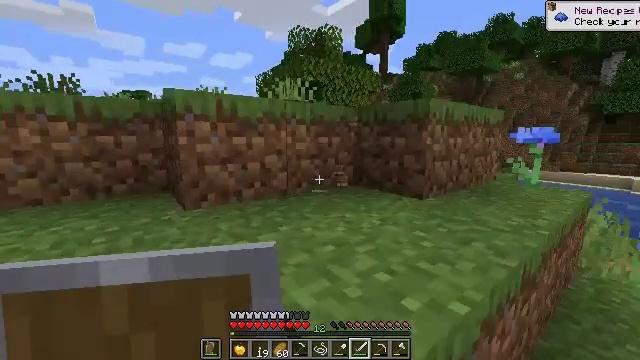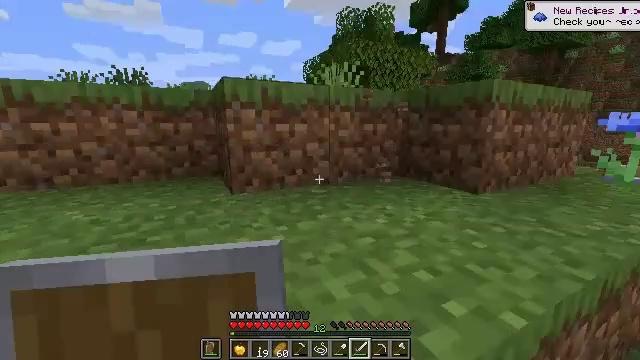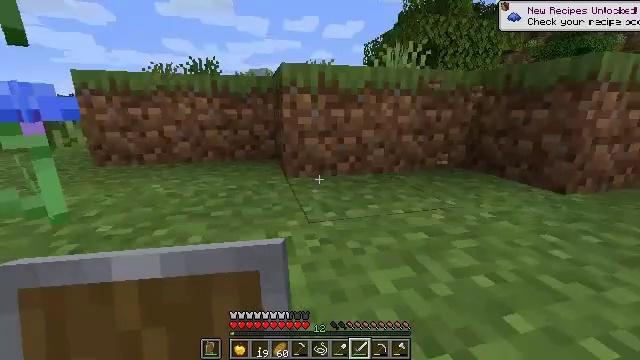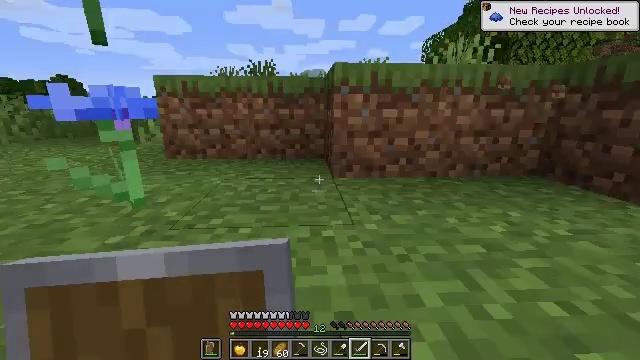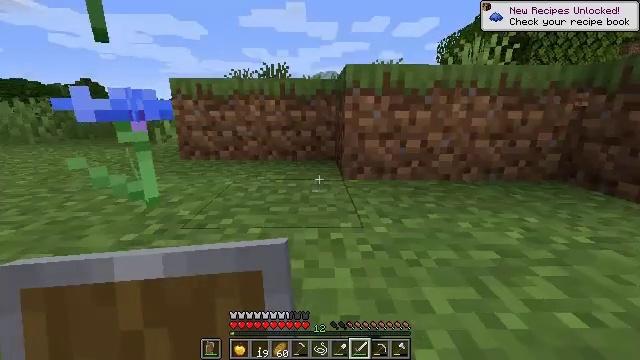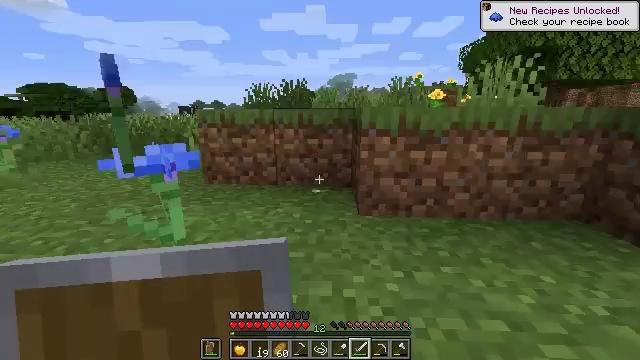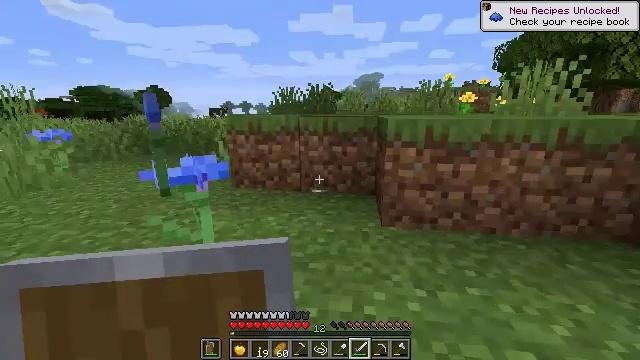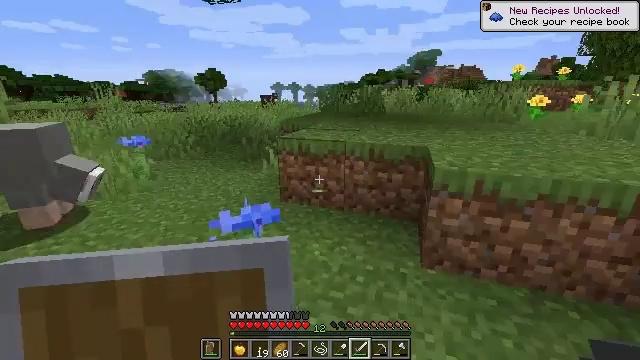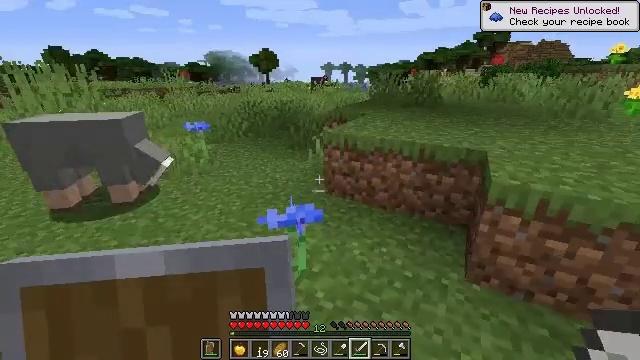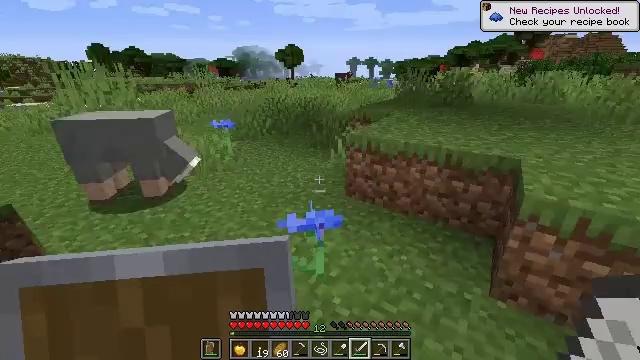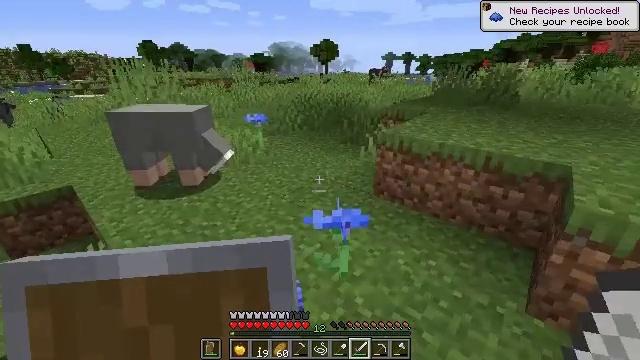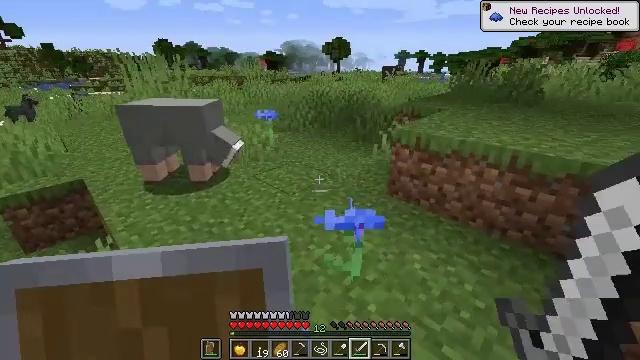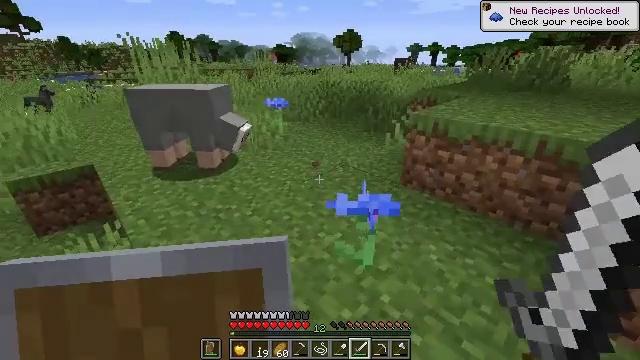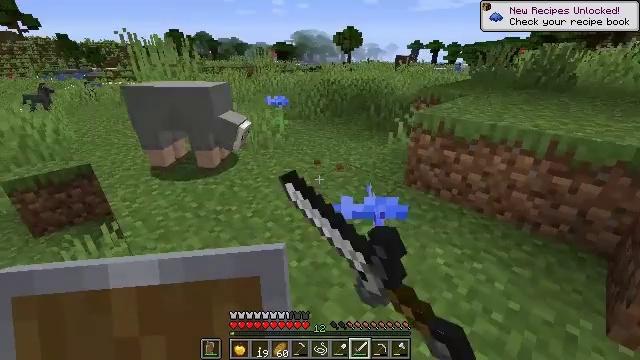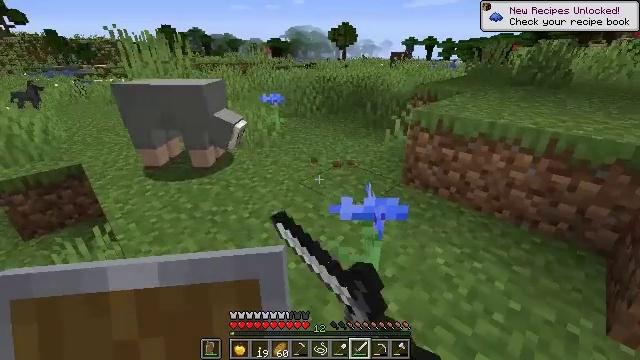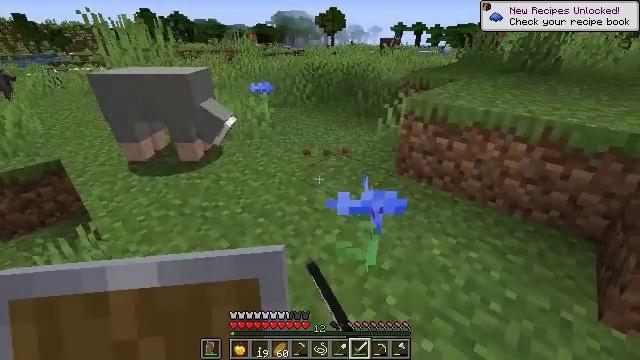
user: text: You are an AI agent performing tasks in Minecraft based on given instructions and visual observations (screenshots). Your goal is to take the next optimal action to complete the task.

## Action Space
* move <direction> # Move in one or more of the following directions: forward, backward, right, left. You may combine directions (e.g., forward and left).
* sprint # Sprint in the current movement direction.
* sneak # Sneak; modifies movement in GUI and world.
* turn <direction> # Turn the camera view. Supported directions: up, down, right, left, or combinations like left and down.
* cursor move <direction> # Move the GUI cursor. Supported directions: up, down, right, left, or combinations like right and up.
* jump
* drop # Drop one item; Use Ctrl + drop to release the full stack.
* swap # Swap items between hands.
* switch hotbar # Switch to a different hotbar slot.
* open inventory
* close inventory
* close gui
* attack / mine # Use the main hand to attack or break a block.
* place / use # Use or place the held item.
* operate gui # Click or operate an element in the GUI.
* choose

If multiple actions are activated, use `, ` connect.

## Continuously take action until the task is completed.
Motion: motion action
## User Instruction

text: Gather a cornflower for decorations.
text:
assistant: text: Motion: turn left and down
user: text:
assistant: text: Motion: turn left and down
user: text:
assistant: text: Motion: move forward, turn left
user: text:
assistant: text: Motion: move forward, turn left
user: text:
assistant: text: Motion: move forward, turn left, jump
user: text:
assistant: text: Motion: move forward, turn left, jump
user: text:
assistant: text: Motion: move forward, turn left and down, jump
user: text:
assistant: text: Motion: move forward, turn left and down, jump
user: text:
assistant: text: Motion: move forward, turn left
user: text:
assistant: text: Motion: move forward and move left, turn left
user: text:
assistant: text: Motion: move forward and move left, turn left
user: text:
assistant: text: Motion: move forward and move left, turn left and down, attack / mine
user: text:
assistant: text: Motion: move forward and move left, attack / mine
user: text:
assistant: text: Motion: turn right, attack / mine
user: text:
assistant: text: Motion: turn right and down
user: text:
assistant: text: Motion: turn right and down
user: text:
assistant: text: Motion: turn right and down, attack / mine
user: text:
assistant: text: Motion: turn right and down, attack / mine
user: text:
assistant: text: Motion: attack / mine
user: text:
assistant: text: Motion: move forward
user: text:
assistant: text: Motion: move forward
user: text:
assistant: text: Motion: no_op